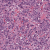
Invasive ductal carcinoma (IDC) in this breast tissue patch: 1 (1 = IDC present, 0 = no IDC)